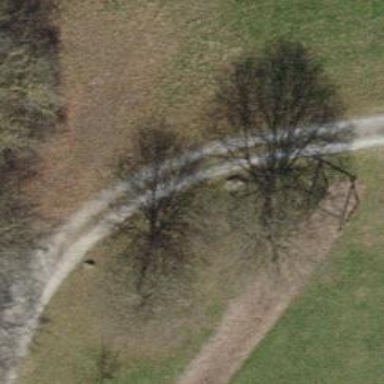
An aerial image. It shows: Track with grade2 pebblestone surface.